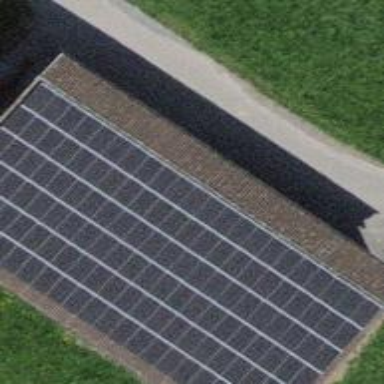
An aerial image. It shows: Solar power generator.